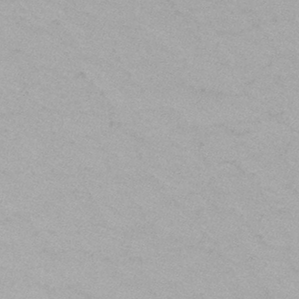
Label: frost